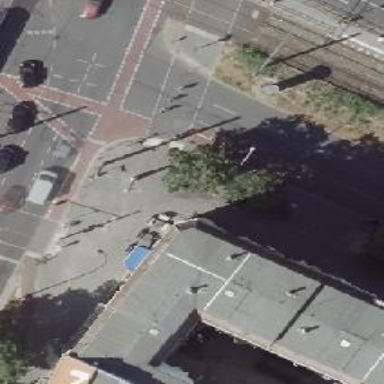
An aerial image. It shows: Footway with traffic signals at crossing.